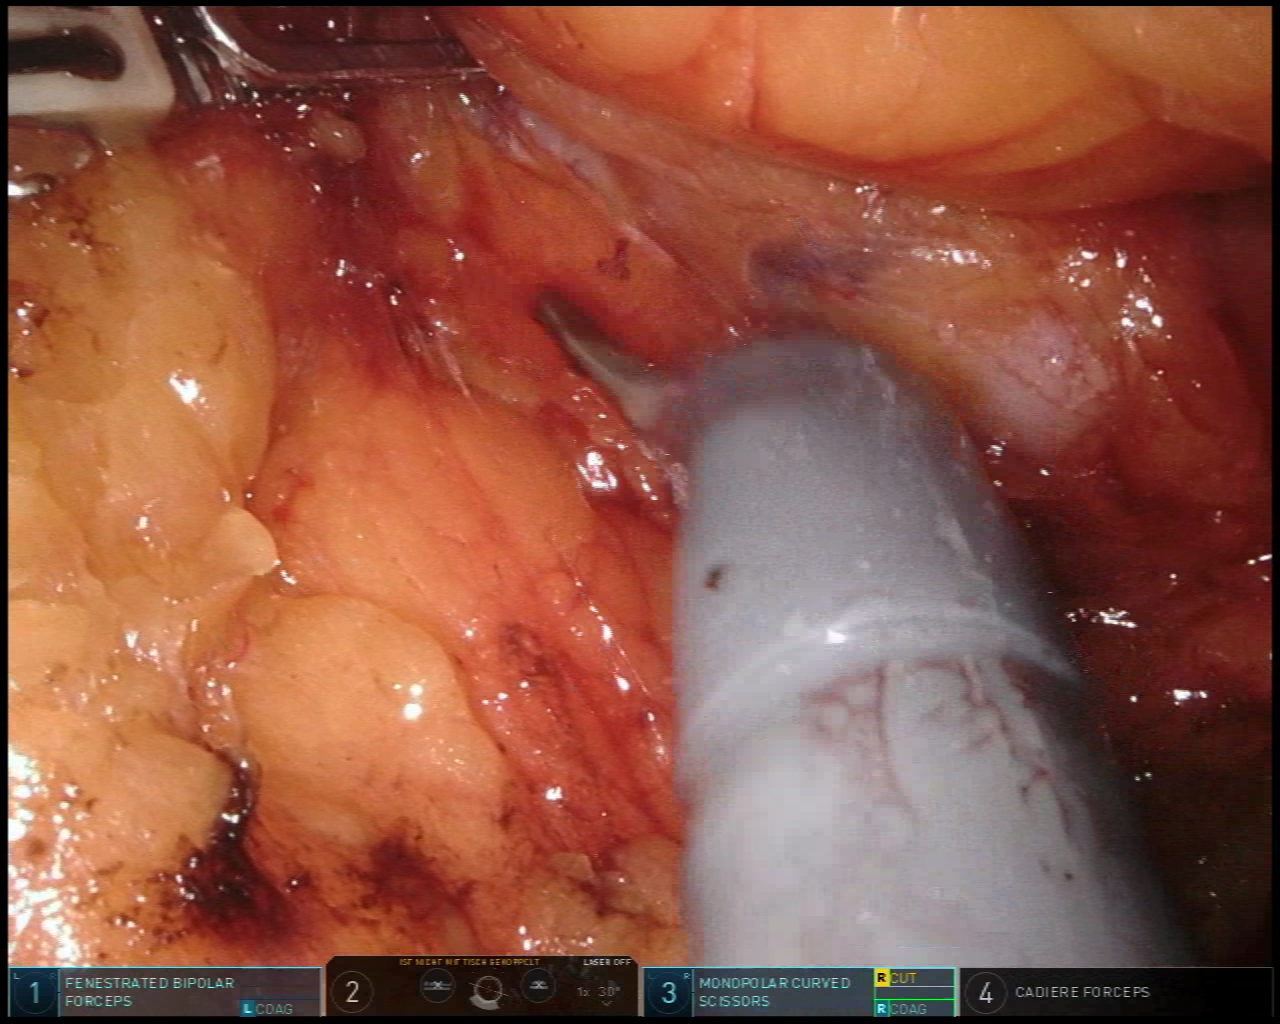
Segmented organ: stomach
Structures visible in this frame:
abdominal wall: no
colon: no
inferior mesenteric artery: no
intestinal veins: no
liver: no
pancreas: no
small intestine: no
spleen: no
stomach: yes
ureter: no
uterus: no
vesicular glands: no